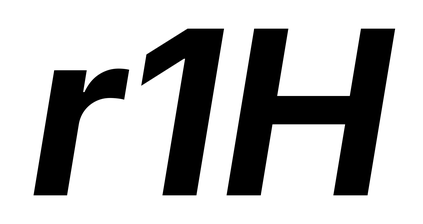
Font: Inter-Italic_Bold_Italic